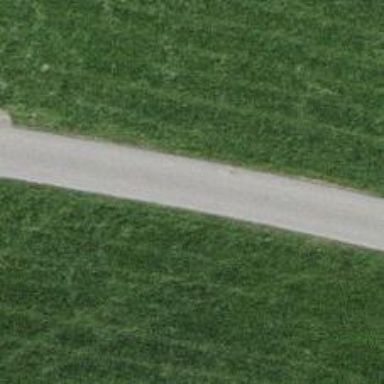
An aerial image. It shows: Service road with gravel surface.